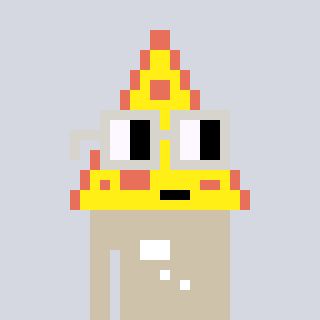
a pixel art character with square light gray glasses, a pizza-shaped head and a bege-colored body on a cool background